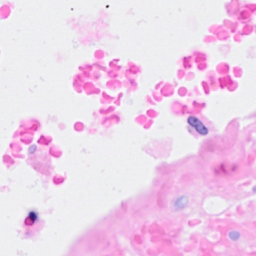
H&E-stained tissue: Breast